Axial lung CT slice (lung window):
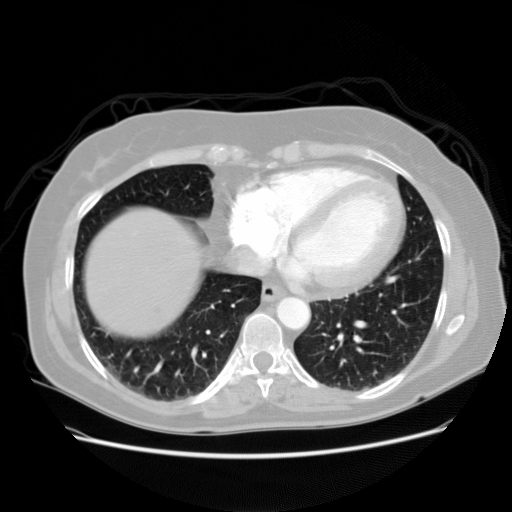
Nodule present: no